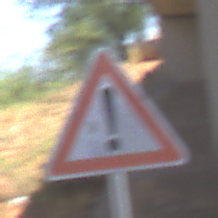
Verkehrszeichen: Gefahrenstelle
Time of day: Midday
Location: Roofed (Underpass)
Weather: Clear
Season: NotSpecified
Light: Natural